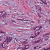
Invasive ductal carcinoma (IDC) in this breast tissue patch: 1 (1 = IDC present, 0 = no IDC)